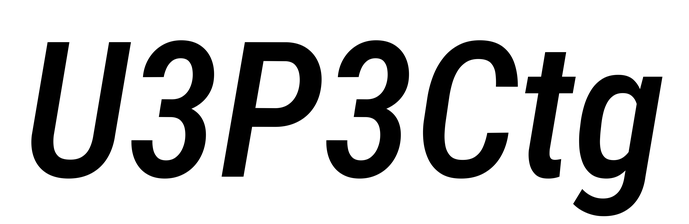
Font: Roboto-Italic_Condensed_Medium_Italic